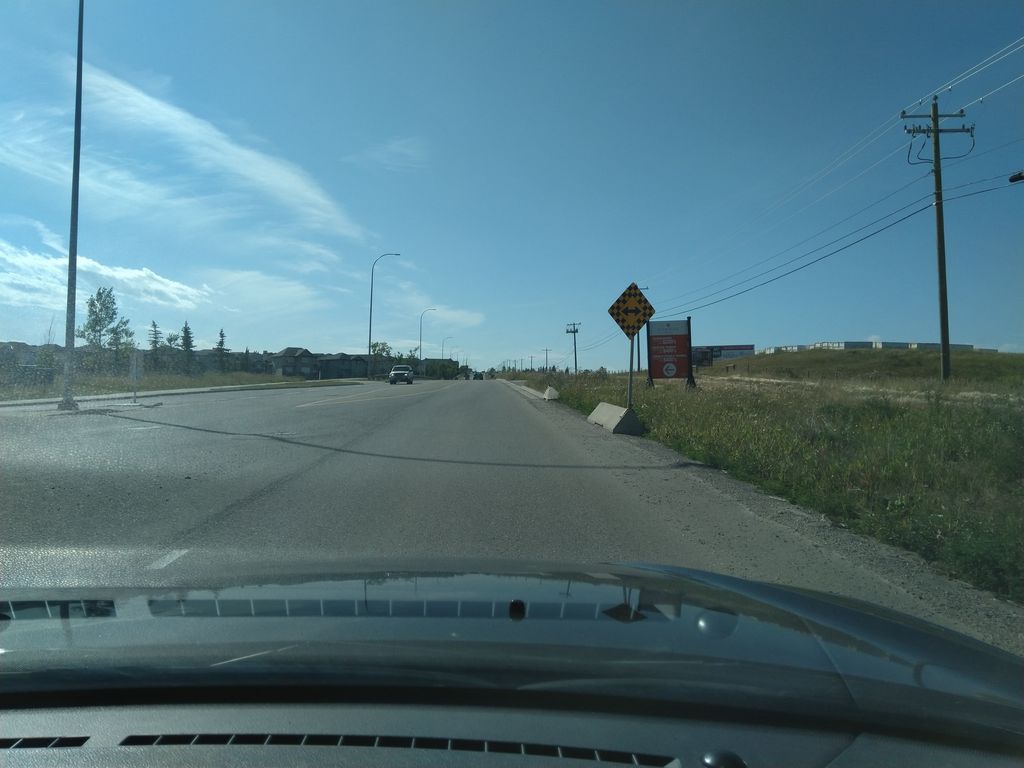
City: calgary